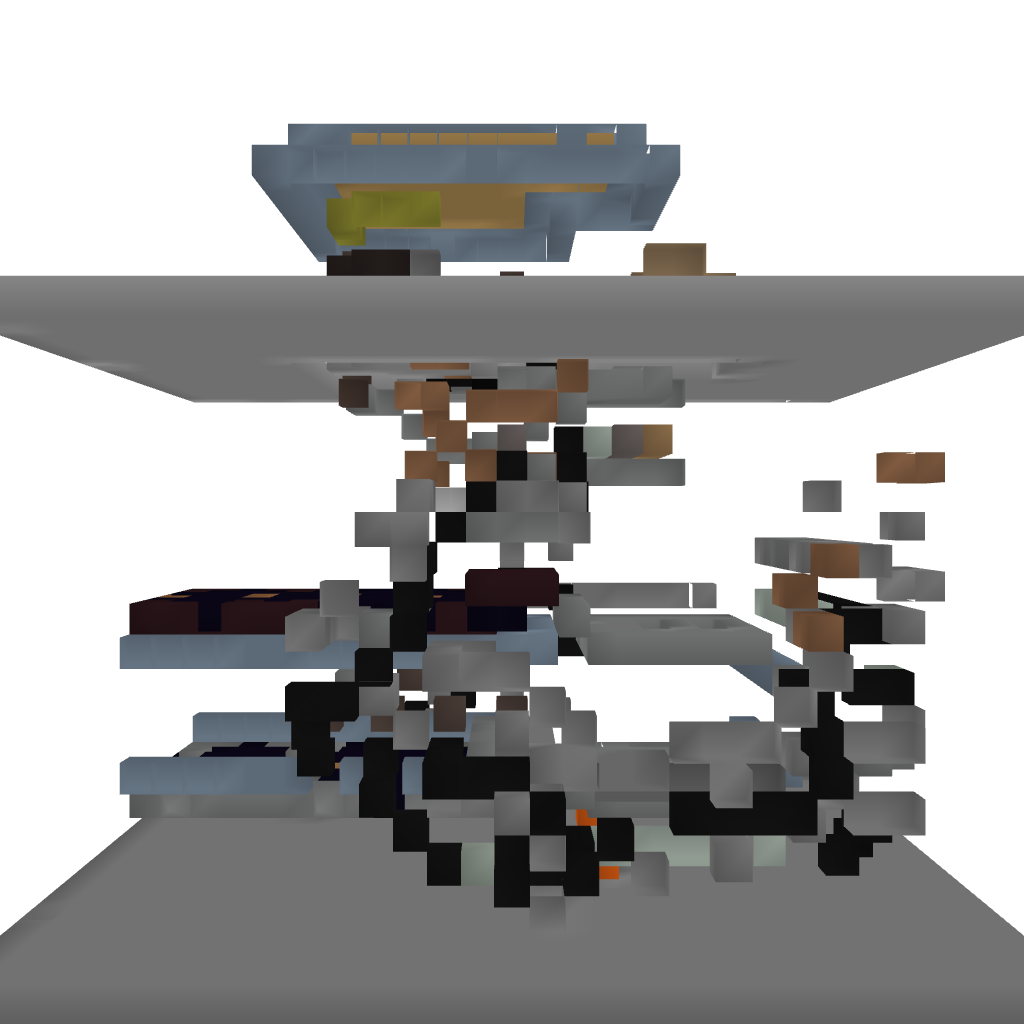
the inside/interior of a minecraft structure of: Torture Chamber v1.0